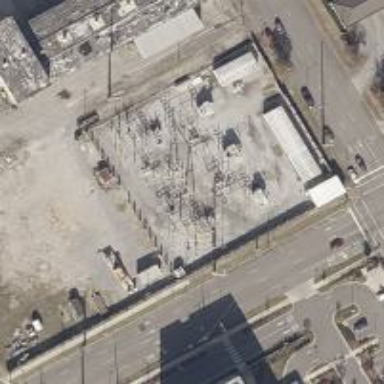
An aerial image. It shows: Switch used for power control.